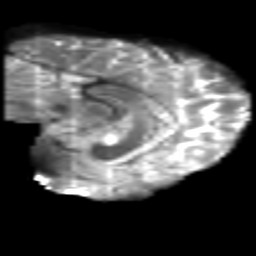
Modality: T2w
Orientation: sagittal
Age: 32
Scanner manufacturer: philips
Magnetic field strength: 3 T
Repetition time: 8.6 s
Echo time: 0.127 s